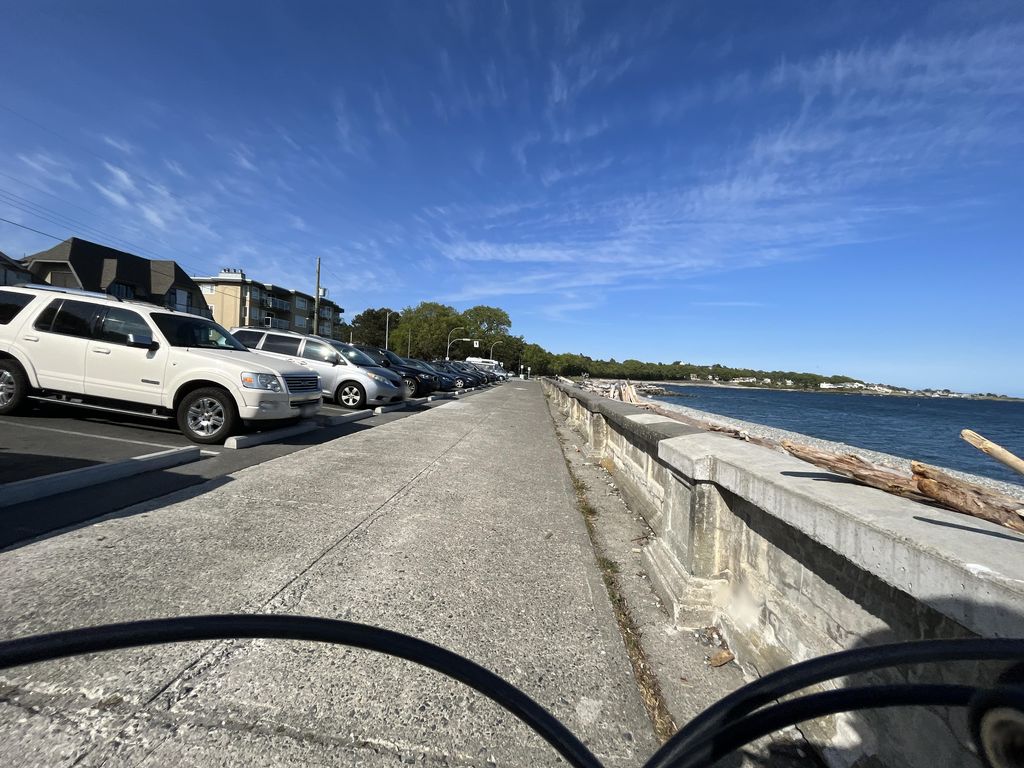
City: victoria